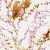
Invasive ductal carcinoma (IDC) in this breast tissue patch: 0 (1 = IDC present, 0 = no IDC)